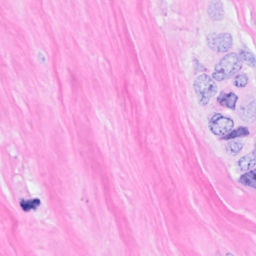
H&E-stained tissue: Breast